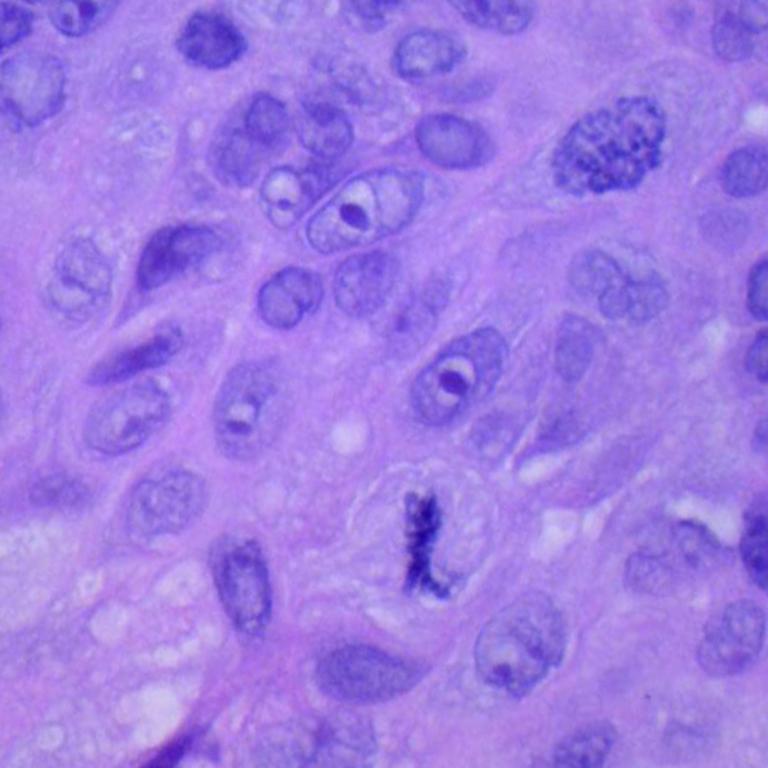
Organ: lung
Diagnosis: squamous carcinomas